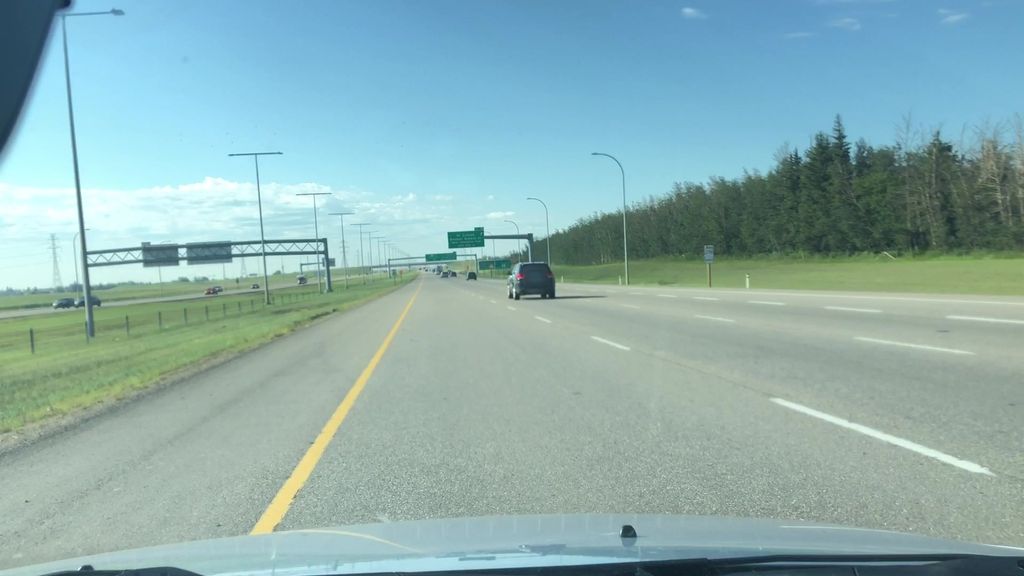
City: edmonton